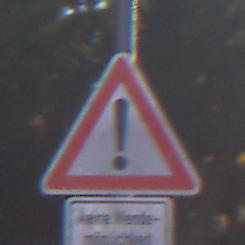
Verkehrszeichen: Gefahrenstelle
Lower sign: HinweisGeaenderteVorfahrtVerkehrsfuehrungVerkehrsregelung3
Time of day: MorningAfternoon
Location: Outdoor (Suburban)
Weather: Clear
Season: NotSpecified
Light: Natural